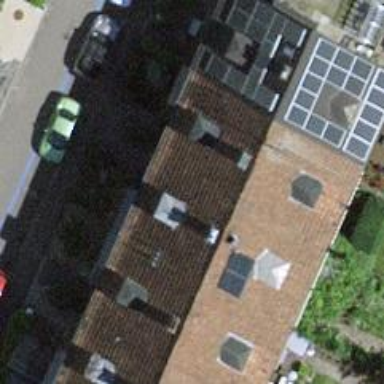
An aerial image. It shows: Terrace building.